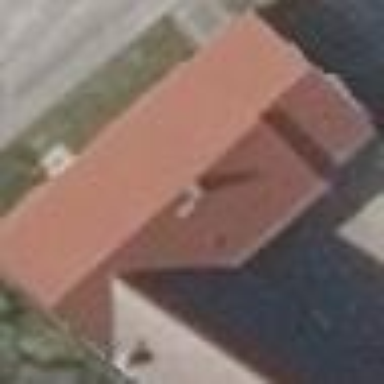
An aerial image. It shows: Residential building with gabled roof made of red roof tiles. The roof is oriented along one direction.